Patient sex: M
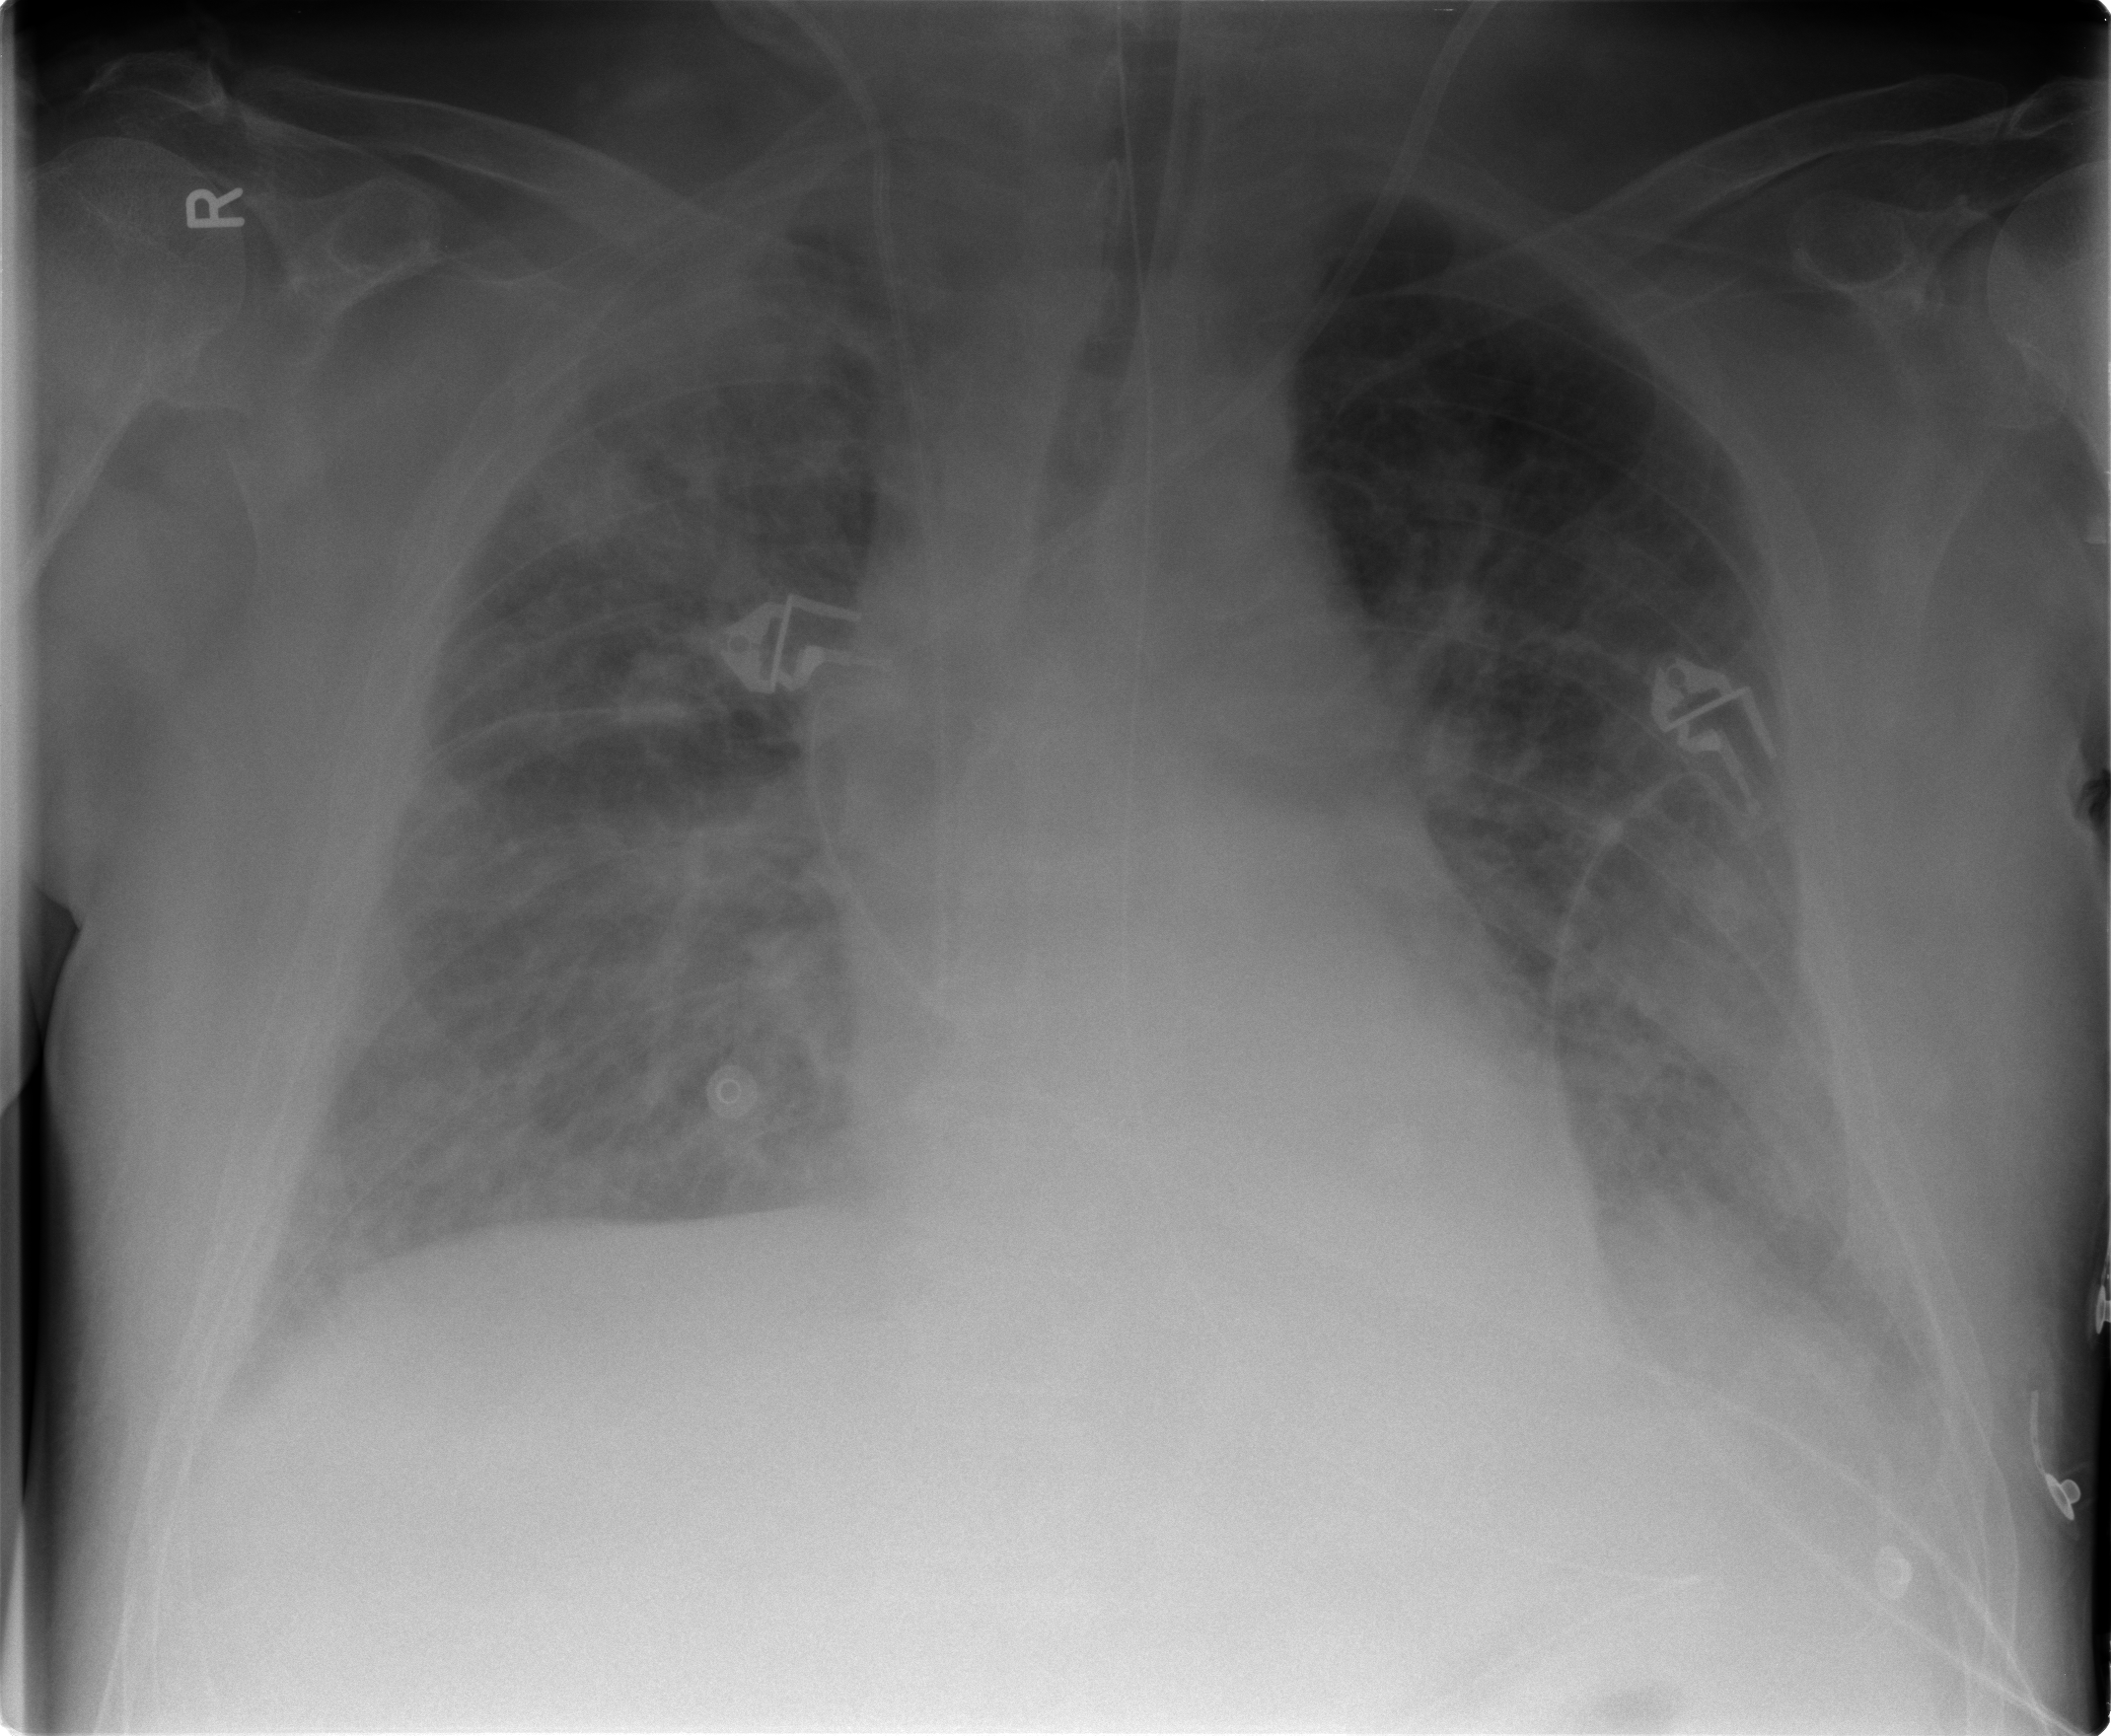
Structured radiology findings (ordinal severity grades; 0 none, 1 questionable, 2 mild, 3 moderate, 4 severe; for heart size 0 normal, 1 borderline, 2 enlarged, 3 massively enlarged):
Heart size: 0
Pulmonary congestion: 2
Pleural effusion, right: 2
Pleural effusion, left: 2
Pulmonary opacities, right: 4
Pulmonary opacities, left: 4
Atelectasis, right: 3
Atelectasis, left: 2